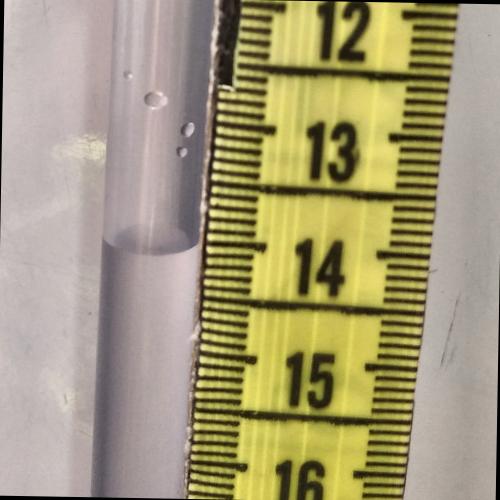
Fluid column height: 14.0 cm